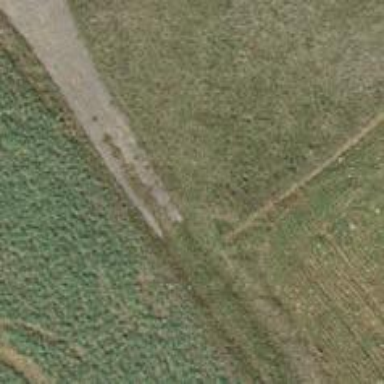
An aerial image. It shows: Track with very rough surface.